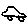
Label: car